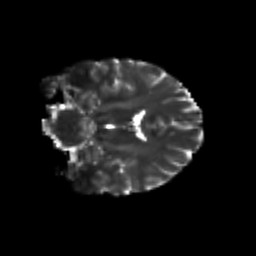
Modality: T2w
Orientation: coronal
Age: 23
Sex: male
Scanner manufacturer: siemens
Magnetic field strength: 3 T
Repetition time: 3.5 s
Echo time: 0.125 s